Question: I am trying to use OCR of MATLAB for character recognition.This is what I am doing-
'''
I=imread('ocr.jpg');
imshow(I);title('Original Image');
results = ocr(I);
word = results.Text
'''
This is the image 'ocr.jpg'

But this is the output I get-
'word ='
Basically it is not able to recognize the character 'F'.
This is the link which I followed-
<URL>
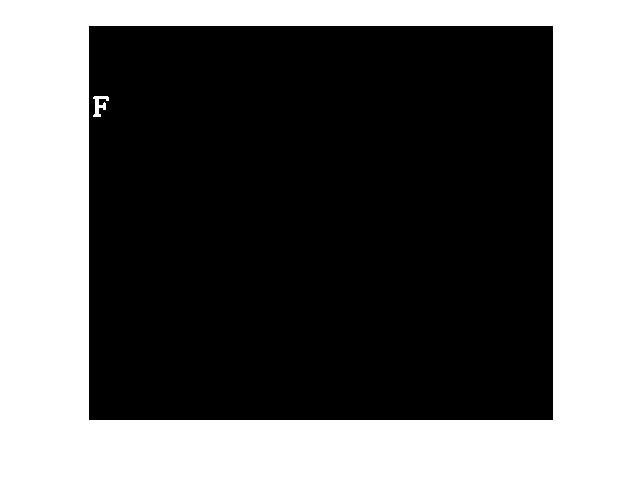
Answer: Because the image only contains a single character and the text is not formatted in a typical page format (dual column, single column, etc), you'll have to set the 'TextLayout' parameter to 'Word', and provide an input ROI:
'''
>> r = ocr(img,[91 89 22 37],'TextLayout','Word')
r =
ocrText with properties:
Text: 'F...'
CharacterBoundingBoxes: [3x4 double]
CharacterConfidences: [3x1 single]
Words: {'F'}
WordBoundingBoxes: [94 97 16 21]
WordConfidences: 0.9428
'''
I used IMRECT to manually get the ROI around the "F", but you can use REGIONPROPS or vision.BlobAnalysis to automatically get the ROI around the character if your images are all black and white like the one you posted.